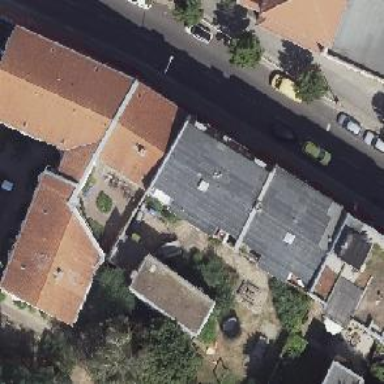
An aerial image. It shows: Building consisting of apartments with double saltbox roof shape.